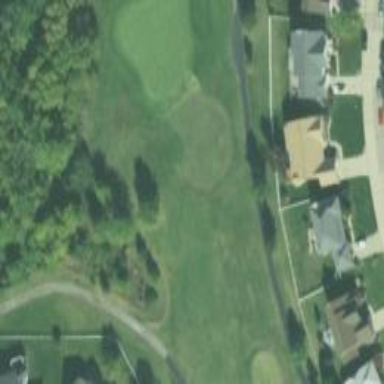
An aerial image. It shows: View of golf hole.